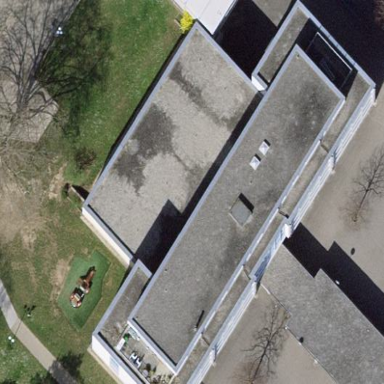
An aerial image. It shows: School building.